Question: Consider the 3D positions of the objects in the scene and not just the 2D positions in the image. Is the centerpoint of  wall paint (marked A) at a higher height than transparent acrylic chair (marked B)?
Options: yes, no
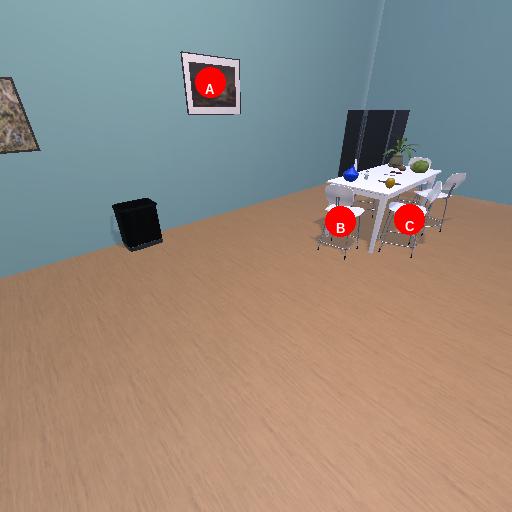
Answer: yes